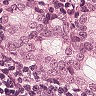
Metastatic tissue present: yes